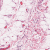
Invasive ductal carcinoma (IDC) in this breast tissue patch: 0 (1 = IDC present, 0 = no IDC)